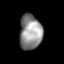
Tissue: lung
Cell type: T cells
Senescence score: 0.1914
Nuclear area (px): 770
Mean DAPI intensity: 143.075